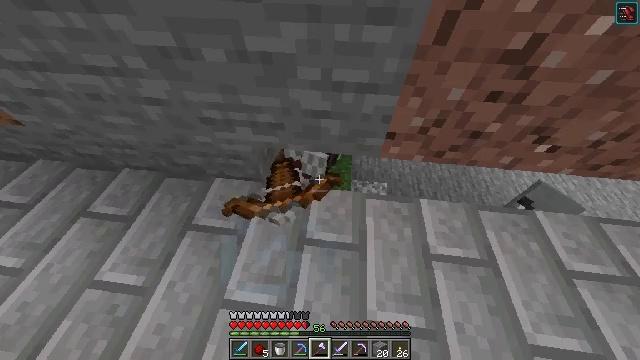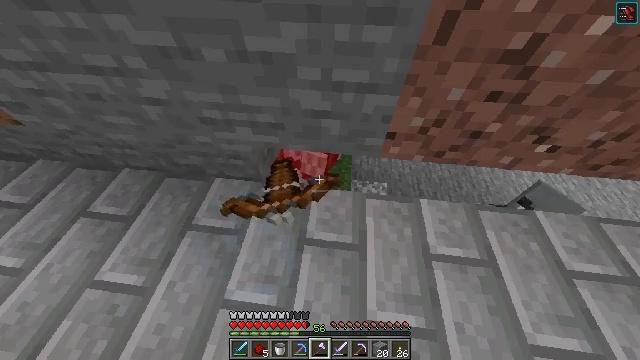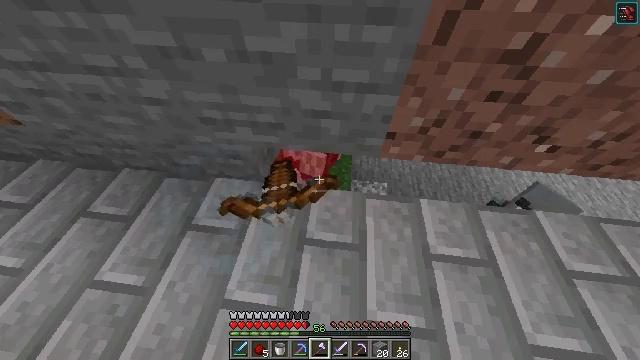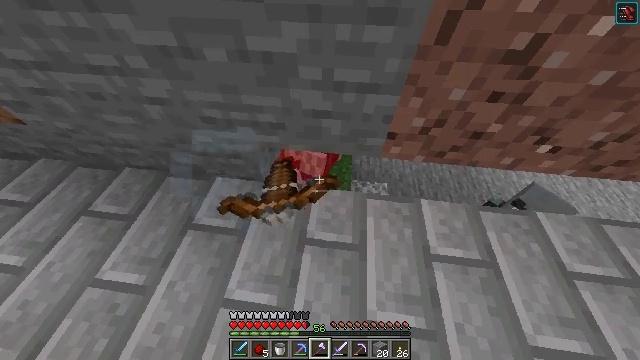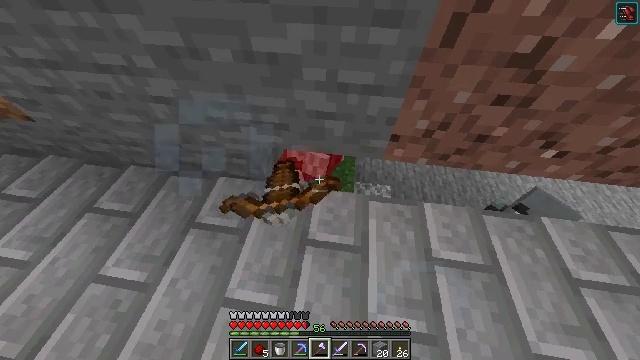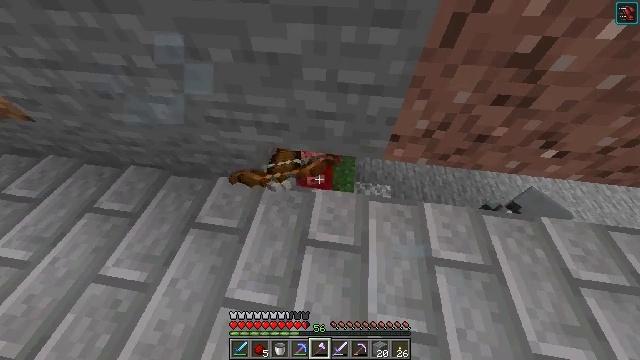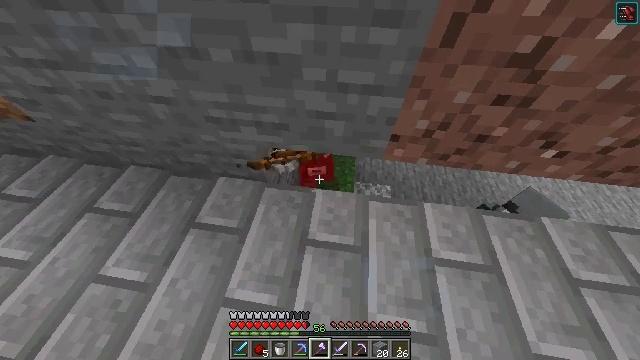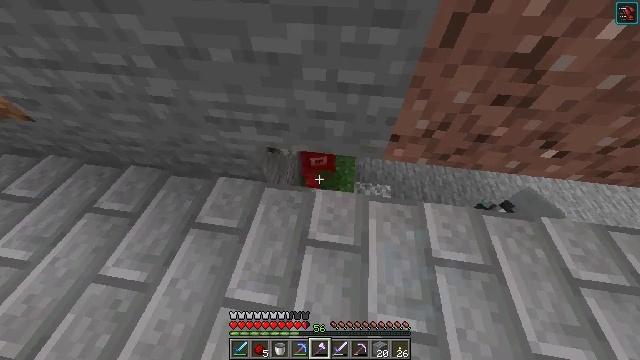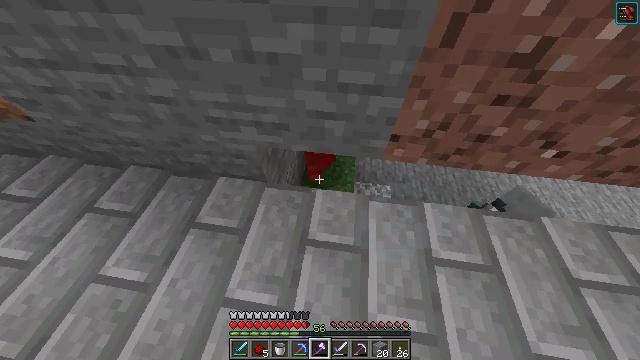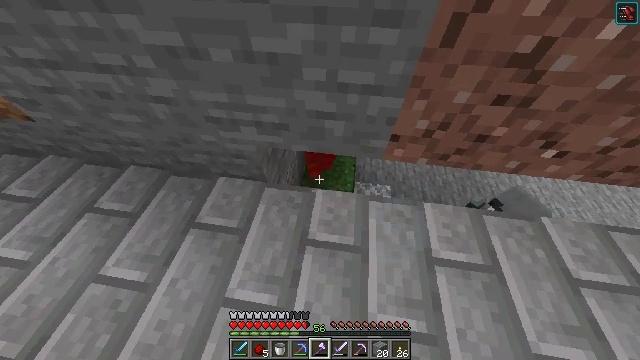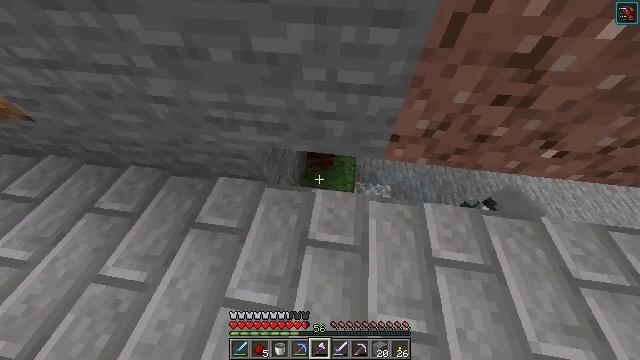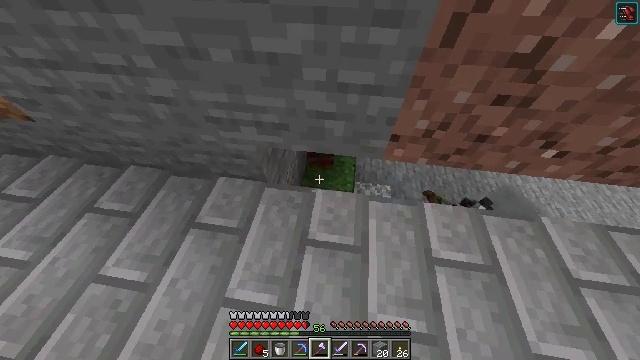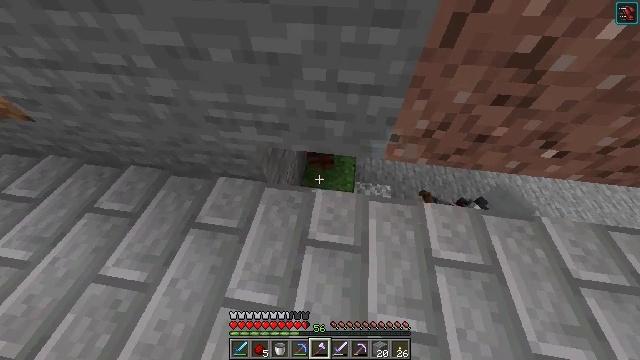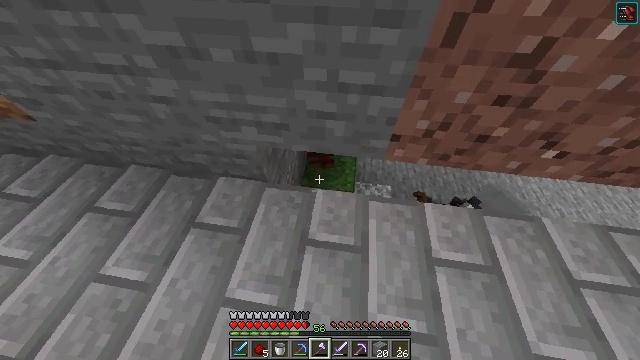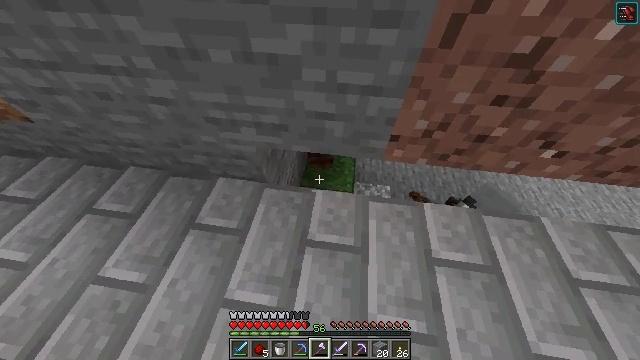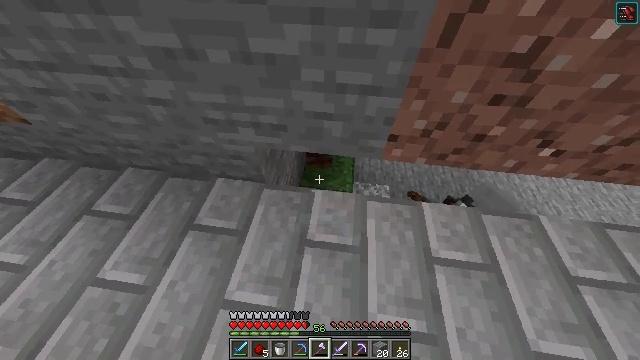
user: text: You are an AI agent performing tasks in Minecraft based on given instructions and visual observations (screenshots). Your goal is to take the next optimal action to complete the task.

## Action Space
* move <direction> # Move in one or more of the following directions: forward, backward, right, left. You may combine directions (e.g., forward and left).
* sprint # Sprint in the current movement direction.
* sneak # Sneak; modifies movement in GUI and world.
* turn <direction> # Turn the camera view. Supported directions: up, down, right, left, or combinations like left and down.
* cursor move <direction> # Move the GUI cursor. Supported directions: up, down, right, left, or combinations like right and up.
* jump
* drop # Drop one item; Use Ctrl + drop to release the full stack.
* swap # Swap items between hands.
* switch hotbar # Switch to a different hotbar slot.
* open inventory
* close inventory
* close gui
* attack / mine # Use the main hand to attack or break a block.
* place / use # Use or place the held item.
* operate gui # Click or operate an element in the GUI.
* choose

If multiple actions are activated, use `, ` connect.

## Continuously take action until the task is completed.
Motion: motion action
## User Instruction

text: Fight against raiders.
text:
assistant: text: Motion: no_op
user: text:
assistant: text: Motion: no_op
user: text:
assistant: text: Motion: no_op
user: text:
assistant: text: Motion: turn left
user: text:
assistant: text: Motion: no_op
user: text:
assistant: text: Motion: no_op
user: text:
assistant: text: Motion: attack / mine
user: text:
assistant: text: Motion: attack / mine
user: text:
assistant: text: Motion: attack / mine
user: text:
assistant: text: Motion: attack / mine
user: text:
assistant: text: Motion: attack / mine
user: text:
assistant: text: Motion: no_op
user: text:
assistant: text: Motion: no_op
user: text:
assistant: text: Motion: no_op
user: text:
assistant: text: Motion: no_op
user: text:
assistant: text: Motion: move left
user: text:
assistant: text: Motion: move left, attack / mine
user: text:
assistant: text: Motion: move left
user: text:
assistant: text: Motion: move left
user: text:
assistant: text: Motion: move left, turn right
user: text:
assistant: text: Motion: move left, turn right and down
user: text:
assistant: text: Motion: move left, turn right
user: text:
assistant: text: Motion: move forward and move left, turn right
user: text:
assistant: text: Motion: move forward and move left, turn right
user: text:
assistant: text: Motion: move forward and move left, turn right
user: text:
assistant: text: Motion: move forward and move left, turn right
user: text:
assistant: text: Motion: turn right and up
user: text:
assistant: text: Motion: turn right and up
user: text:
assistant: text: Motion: turn right and up
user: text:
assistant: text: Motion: turn right and up